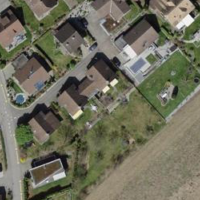
EUNIS habitat code: 55
Species observed at this site:
Agrostemma githago
Tussilago farfara